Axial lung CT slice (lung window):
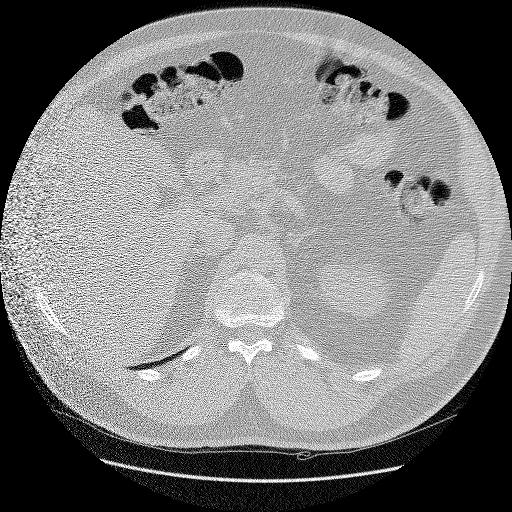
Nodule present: no